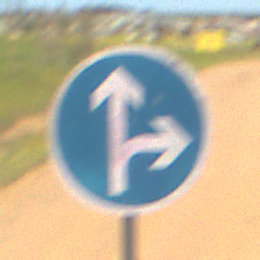
Verkehrszeichen: VorgeschriebeneFahrtrichtungGeradeausOderRechts
Umgebung: Outdoor, RoadRail
Tageszeit: MorningAfternoon
Wetter: Clear
Licht: Natural
Jahreszeit: NotSpecified
Kontrast: HighContrast